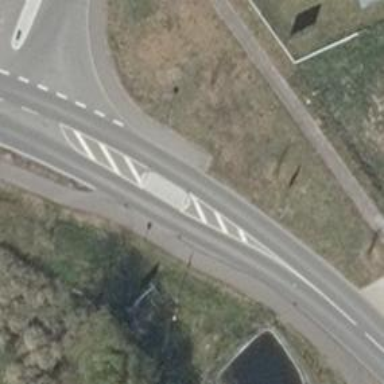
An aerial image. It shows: Traffic calming island.